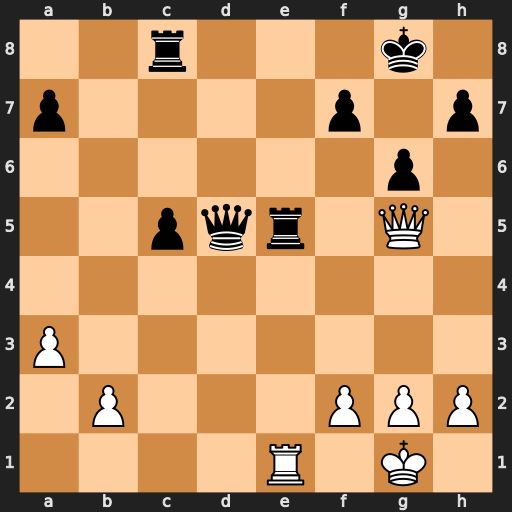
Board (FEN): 2r3k1/p4p1p/6p1/2pqr1Q1/8/P7/1P3PPP/4R1K1
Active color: w
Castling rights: -
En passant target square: -
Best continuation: Qxe5 Qxe5 Rxe5